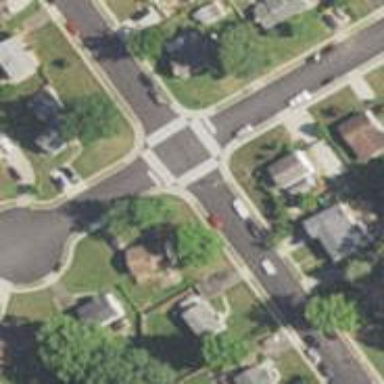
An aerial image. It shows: Marked crossing on the road.